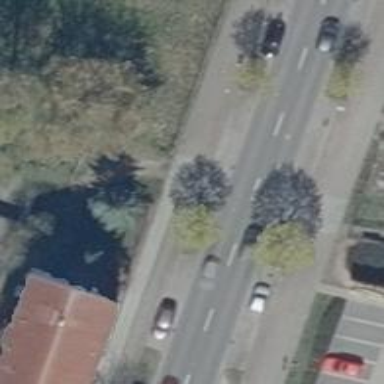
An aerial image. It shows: Tertiary road with asphalt surface. There are sidewalks on both sides and cycle tracks on both sides as well.